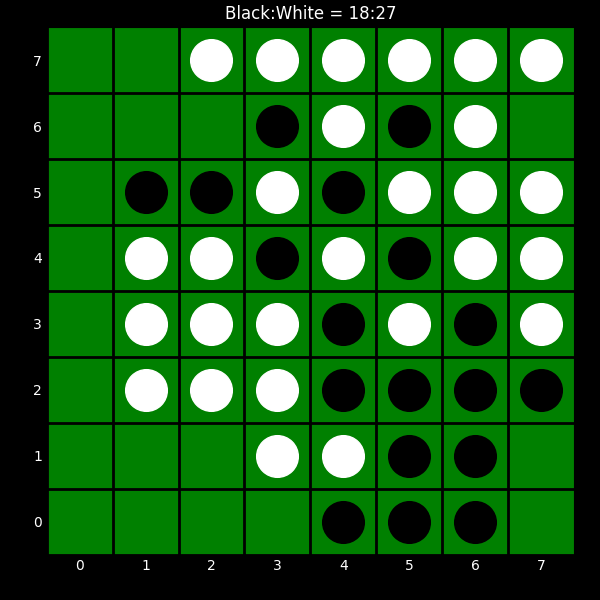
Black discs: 18
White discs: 27